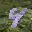
Label: 4